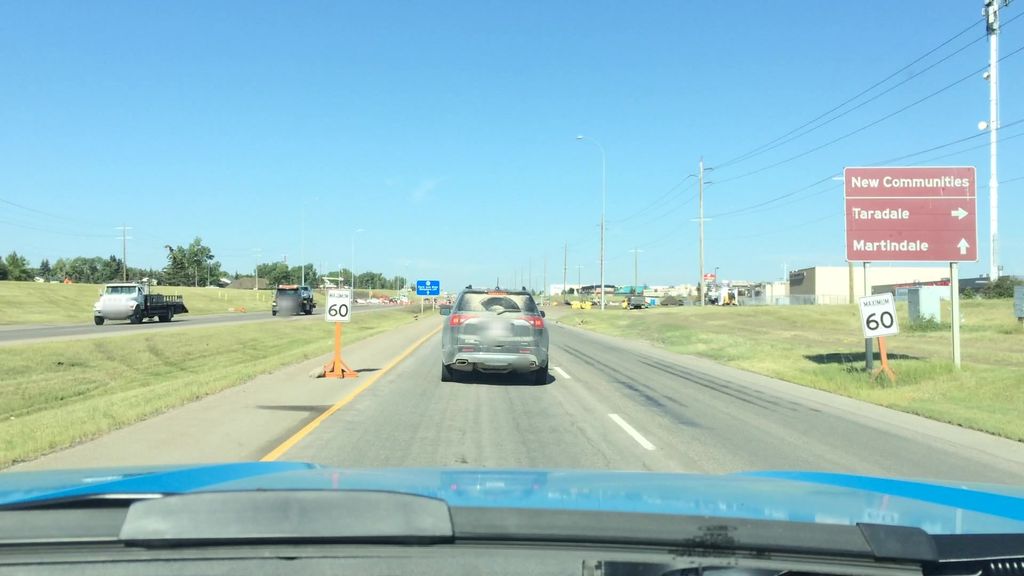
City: calgary